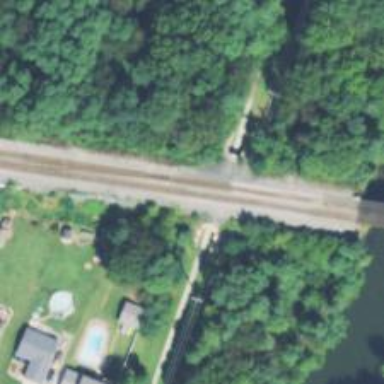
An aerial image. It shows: Railway tracks on embankment.